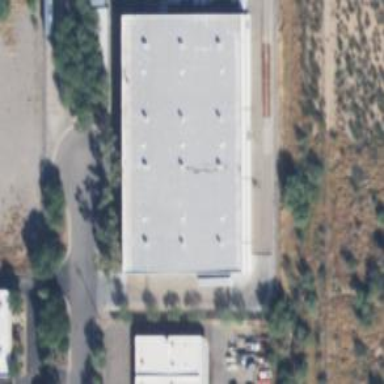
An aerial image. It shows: Industrial building.